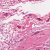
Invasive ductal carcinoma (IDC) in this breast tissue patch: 0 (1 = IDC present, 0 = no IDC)